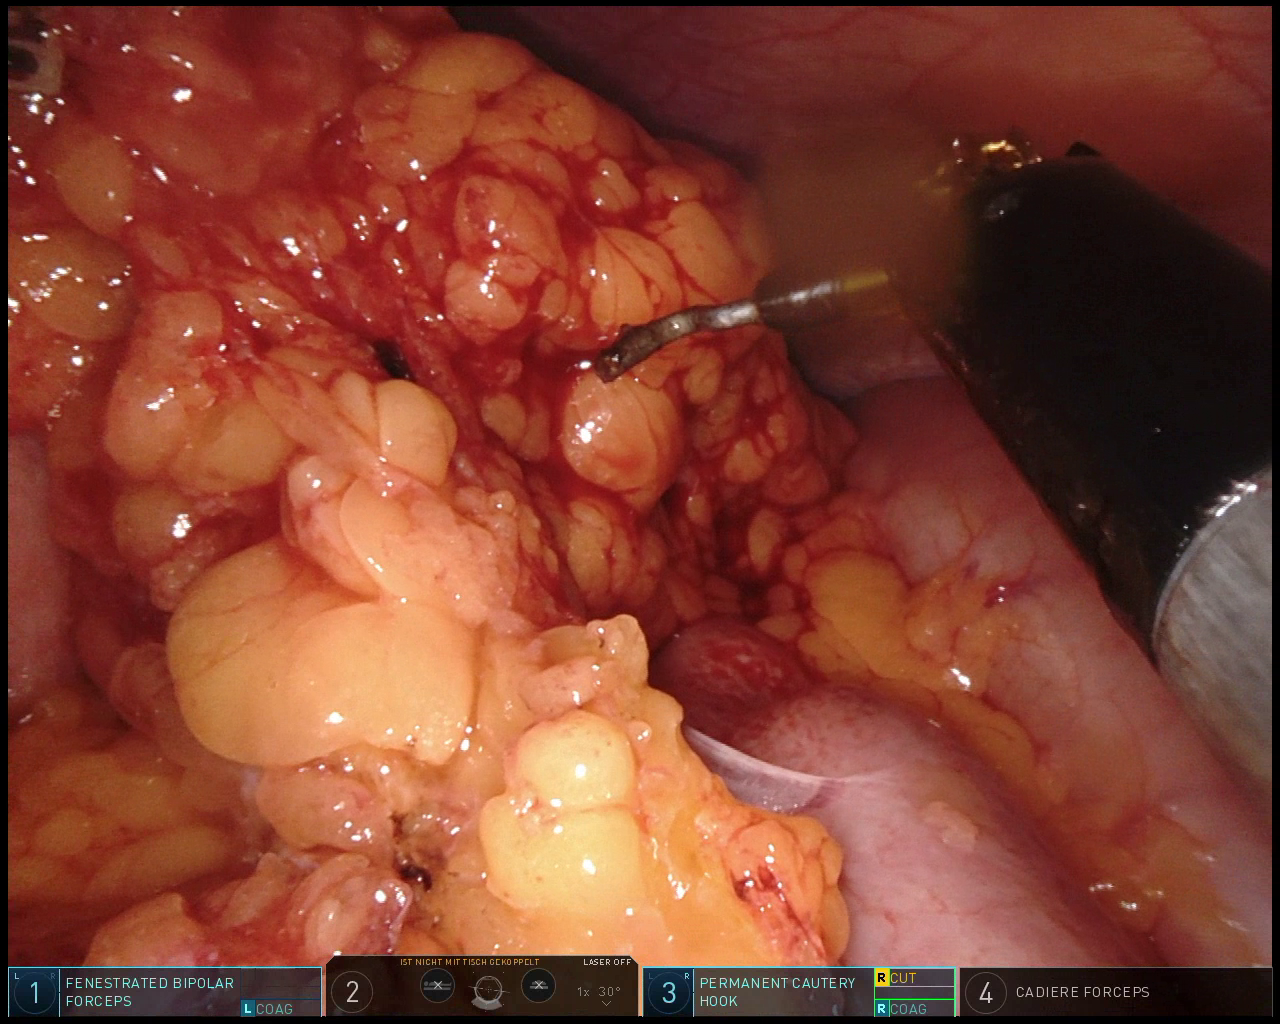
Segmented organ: abdominal_wall
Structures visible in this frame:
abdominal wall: yes
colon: yes
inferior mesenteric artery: no
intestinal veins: no
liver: no
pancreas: no
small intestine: no
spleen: no
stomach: yes
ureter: no
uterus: no
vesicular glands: no